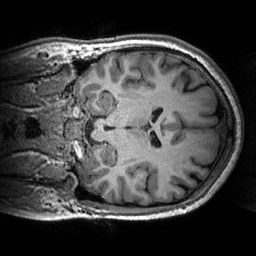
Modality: T1w
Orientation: coronal
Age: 22
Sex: male
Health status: healthy
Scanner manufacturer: siemens
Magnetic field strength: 3 T
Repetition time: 2.53 s
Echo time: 0.00288 s